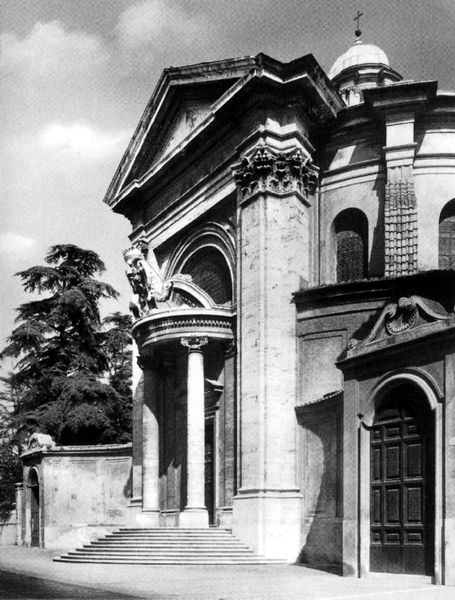
Titel: Rom, S. Andrea al Quirinale
Künstler: Giovanni Lorenzo Bernini
Standort: Rom, S. Andrea al Quirinale (EU - I - Latium)
Schlagwörter: baum, schatten, weiß, dreieck, fenster, licht, pfeiler, schwarz, säule, säulen, tür, gebäude, haus, architektur, barock, sockel, stein, kirche, rund, vorbau, ansicht, bogen, fassade, giebel, mauer, pilaster, rundbogen, kuppel, treppe, stufen, bronze, tor, foto, fotografie, bögen, eingang, kreuz, schwarz-weiß, baun, dreiecksgiebel, portal, pforte, rundbögen, graustufen, dreick, sakralbau, gebälk, tympanon, fasade, rundbögenfenster, wappe, besims, bögten, dreieckfries